Brain MRI, t2w sequence, axial 2D slice.
Patient: age 55, sex F, weight 75 kg, height 1.7 m
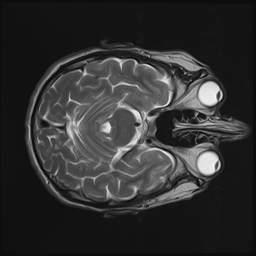